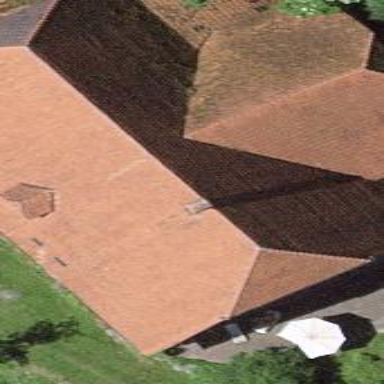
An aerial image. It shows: Farm building.